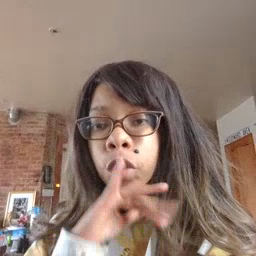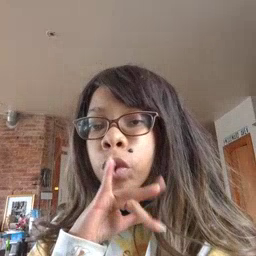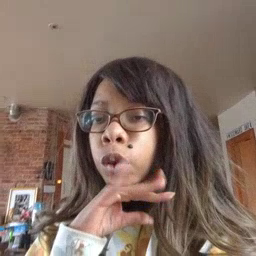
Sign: dirty